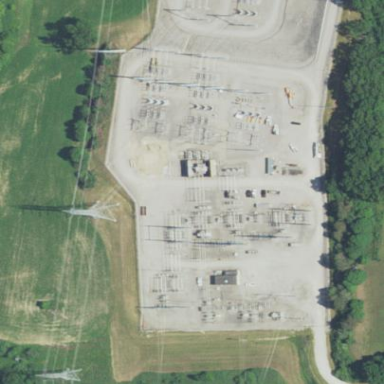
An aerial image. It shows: Fenced power substation at the transmission level.